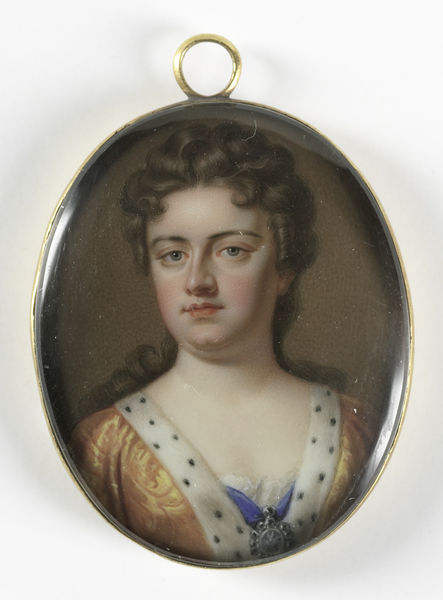
Titel: Anne Stuart (1665-1714), koningin van Engeland. Echtgenote van George van Denemarken
Künstler: Charles Boit
Standort: Amsterdam
Institution: Rijksmuseum
Schlagwörter: portrait, yeux, femme, cheveux, peinture, boucles, collier, tour, ovale, médaillon, miniature, représentation, joue, cou, or, lèvres, restauration, belliere, damas